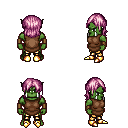
a pixel art fantasy rpg character, male body template, orc, green skin, brown tunic, gold greaves, pink long bangs hairstyle, leather bracers, gold boots, four views (front, back, left, right), 2x2 character sprite sheet, small pixel art, hard edges, no anti-aliasing